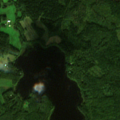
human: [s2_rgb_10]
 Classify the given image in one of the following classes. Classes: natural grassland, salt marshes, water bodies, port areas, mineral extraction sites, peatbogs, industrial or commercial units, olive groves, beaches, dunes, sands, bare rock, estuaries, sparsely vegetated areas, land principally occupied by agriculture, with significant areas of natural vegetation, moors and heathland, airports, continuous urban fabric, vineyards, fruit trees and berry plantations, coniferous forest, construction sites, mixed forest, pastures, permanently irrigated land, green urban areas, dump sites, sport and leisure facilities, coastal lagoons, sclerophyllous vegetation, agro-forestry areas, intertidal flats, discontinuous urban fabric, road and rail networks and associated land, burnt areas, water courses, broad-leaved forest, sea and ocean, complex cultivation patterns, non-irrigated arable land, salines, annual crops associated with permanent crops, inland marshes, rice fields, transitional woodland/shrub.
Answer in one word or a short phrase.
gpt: land principally occupied by agriculture, with significant areas of natural vegetation, mixed forest, transitional woodland/shrub, water bodies